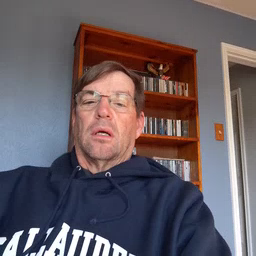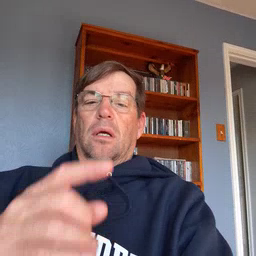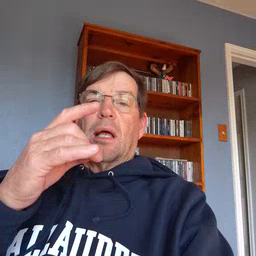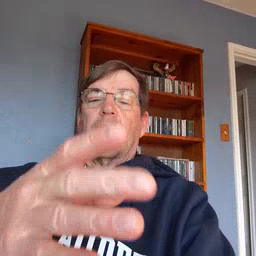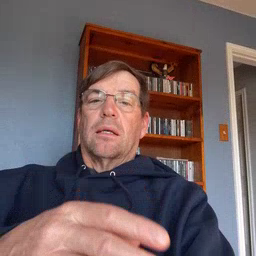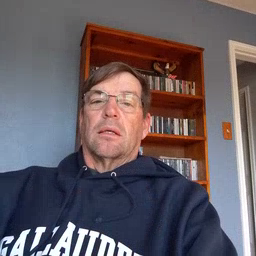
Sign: hate